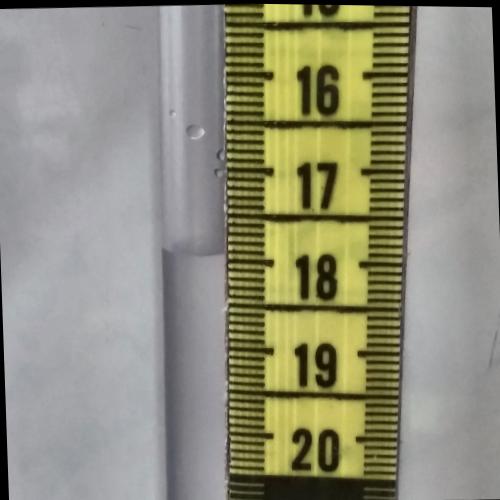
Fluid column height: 17.9 cm